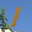
Label: 1